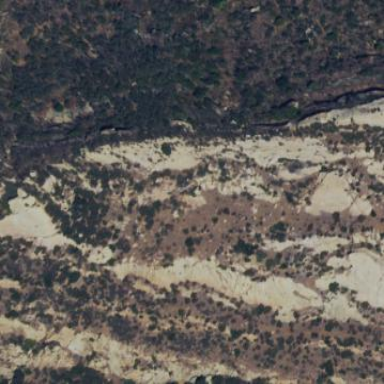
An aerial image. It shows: Landscape of bare rock.